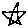
Label: star